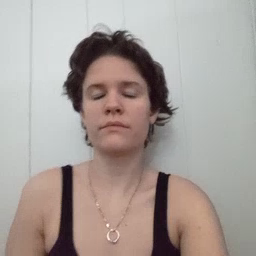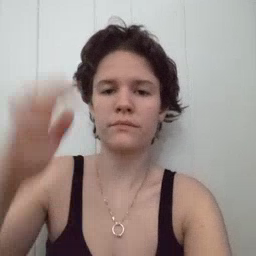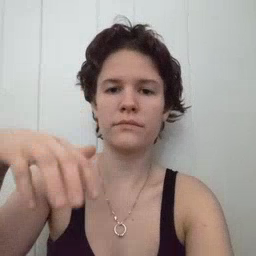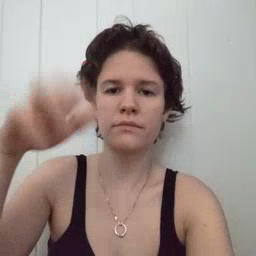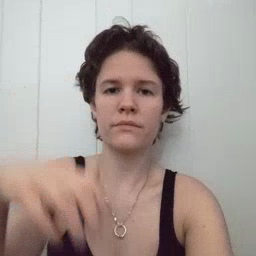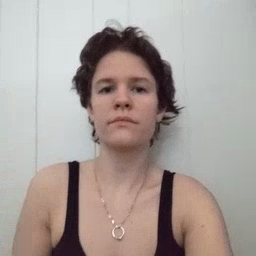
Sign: rain